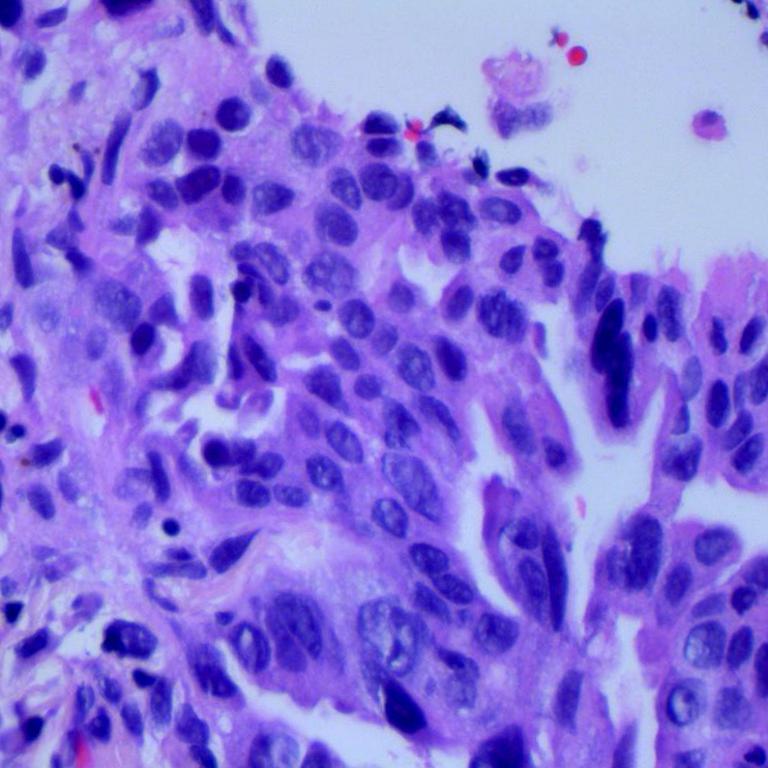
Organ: lung
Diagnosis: adenocarcinomas